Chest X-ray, AP view. Patient: 30 years old, sex F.
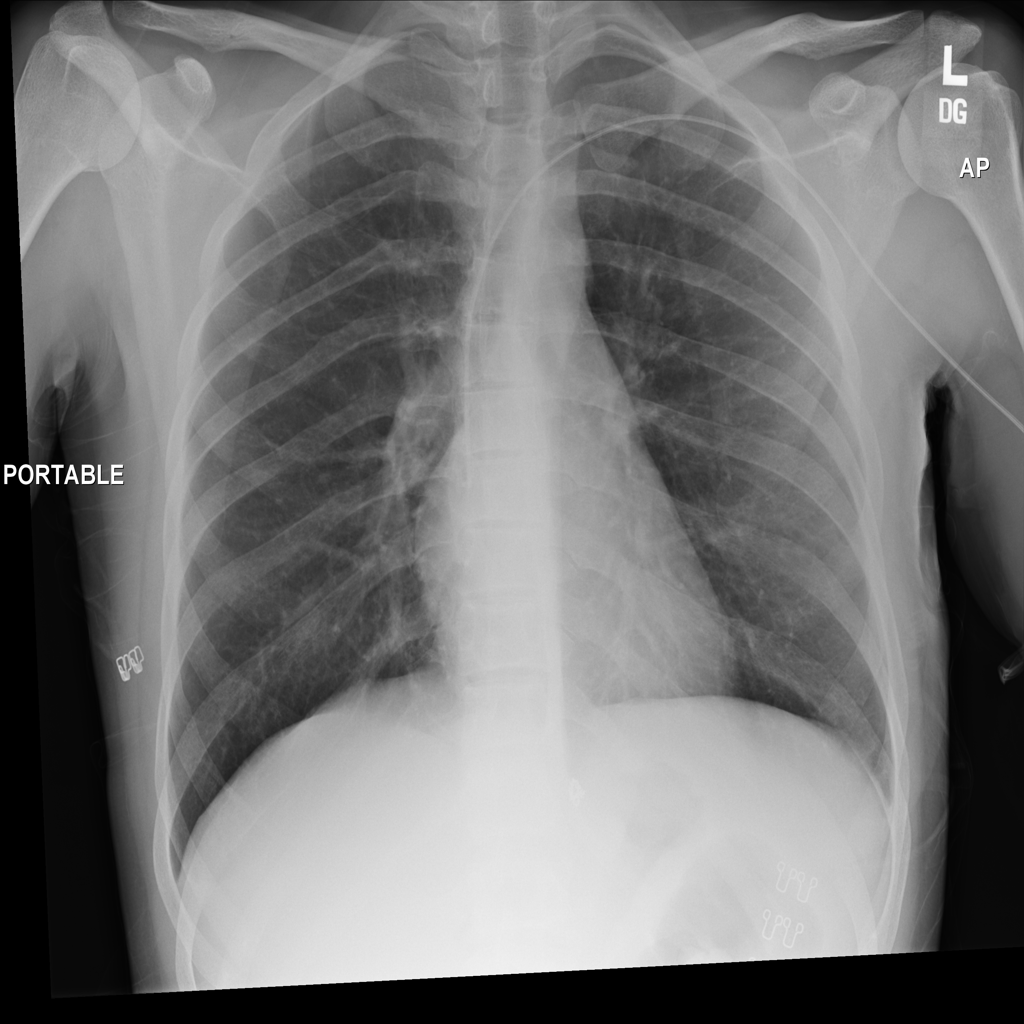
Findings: No Finding